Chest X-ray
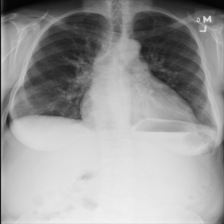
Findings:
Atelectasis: negative
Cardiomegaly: negative
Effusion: negative
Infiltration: negative
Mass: negative
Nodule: negative
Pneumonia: negative
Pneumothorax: negative
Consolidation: negative
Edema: negative
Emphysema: negative
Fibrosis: negative
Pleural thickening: negative
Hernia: negative